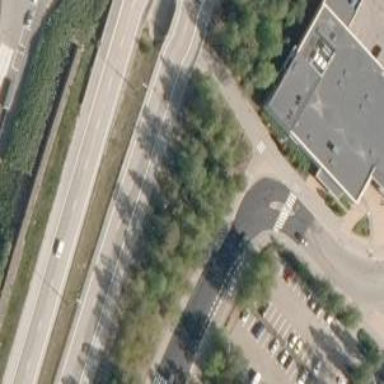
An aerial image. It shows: Tertiary road with asphalt surface and separate sidewalk.